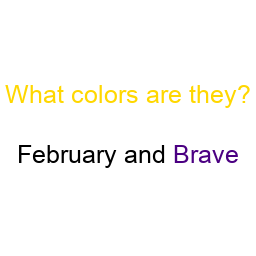
Color: black, indigo
Background color: white
Question text color: gold